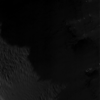
Label: not_dusty